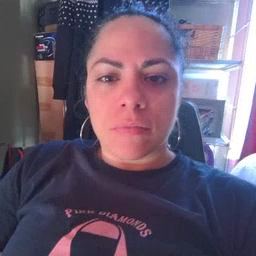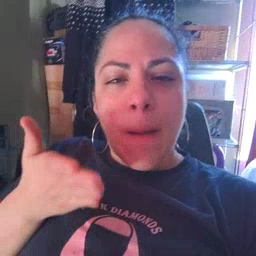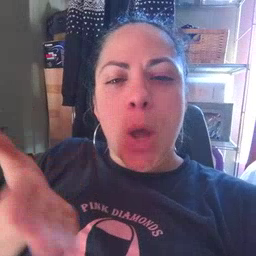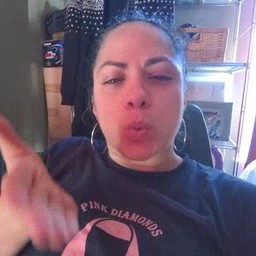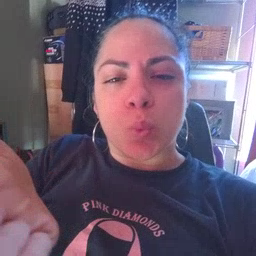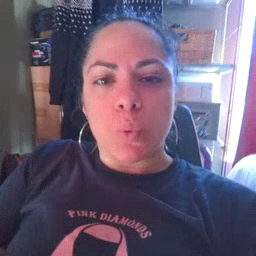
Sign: boat